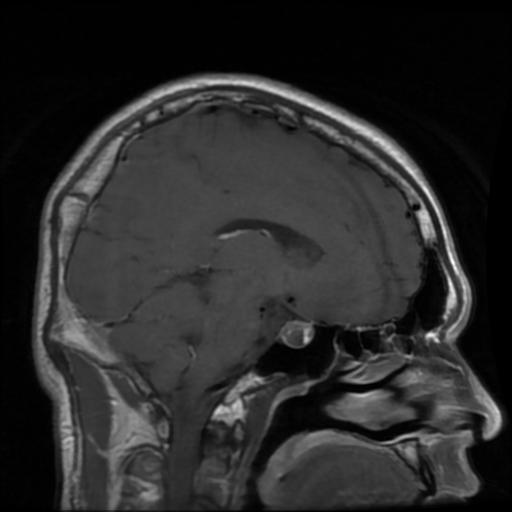
Label: pituitary